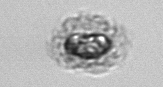
Label: Emiliania_huxleyi